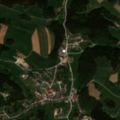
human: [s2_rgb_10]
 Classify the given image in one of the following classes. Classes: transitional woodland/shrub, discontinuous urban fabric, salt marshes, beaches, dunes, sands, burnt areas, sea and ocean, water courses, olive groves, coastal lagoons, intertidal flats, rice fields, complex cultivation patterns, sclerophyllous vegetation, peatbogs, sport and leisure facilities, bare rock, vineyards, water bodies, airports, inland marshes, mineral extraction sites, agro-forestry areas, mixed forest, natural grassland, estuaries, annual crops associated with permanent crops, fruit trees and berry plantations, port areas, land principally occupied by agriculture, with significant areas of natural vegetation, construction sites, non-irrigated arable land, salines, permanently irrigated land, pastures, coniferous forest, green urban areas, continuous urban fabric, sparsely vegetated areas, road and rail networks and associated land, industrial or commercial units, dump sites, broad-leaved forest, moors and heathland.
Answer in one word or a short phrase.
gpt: discontinuous urban fabric, non-irrigated arable land, land principally occupied by agriculture, with significant areas of natural vegetation, coniferous forest